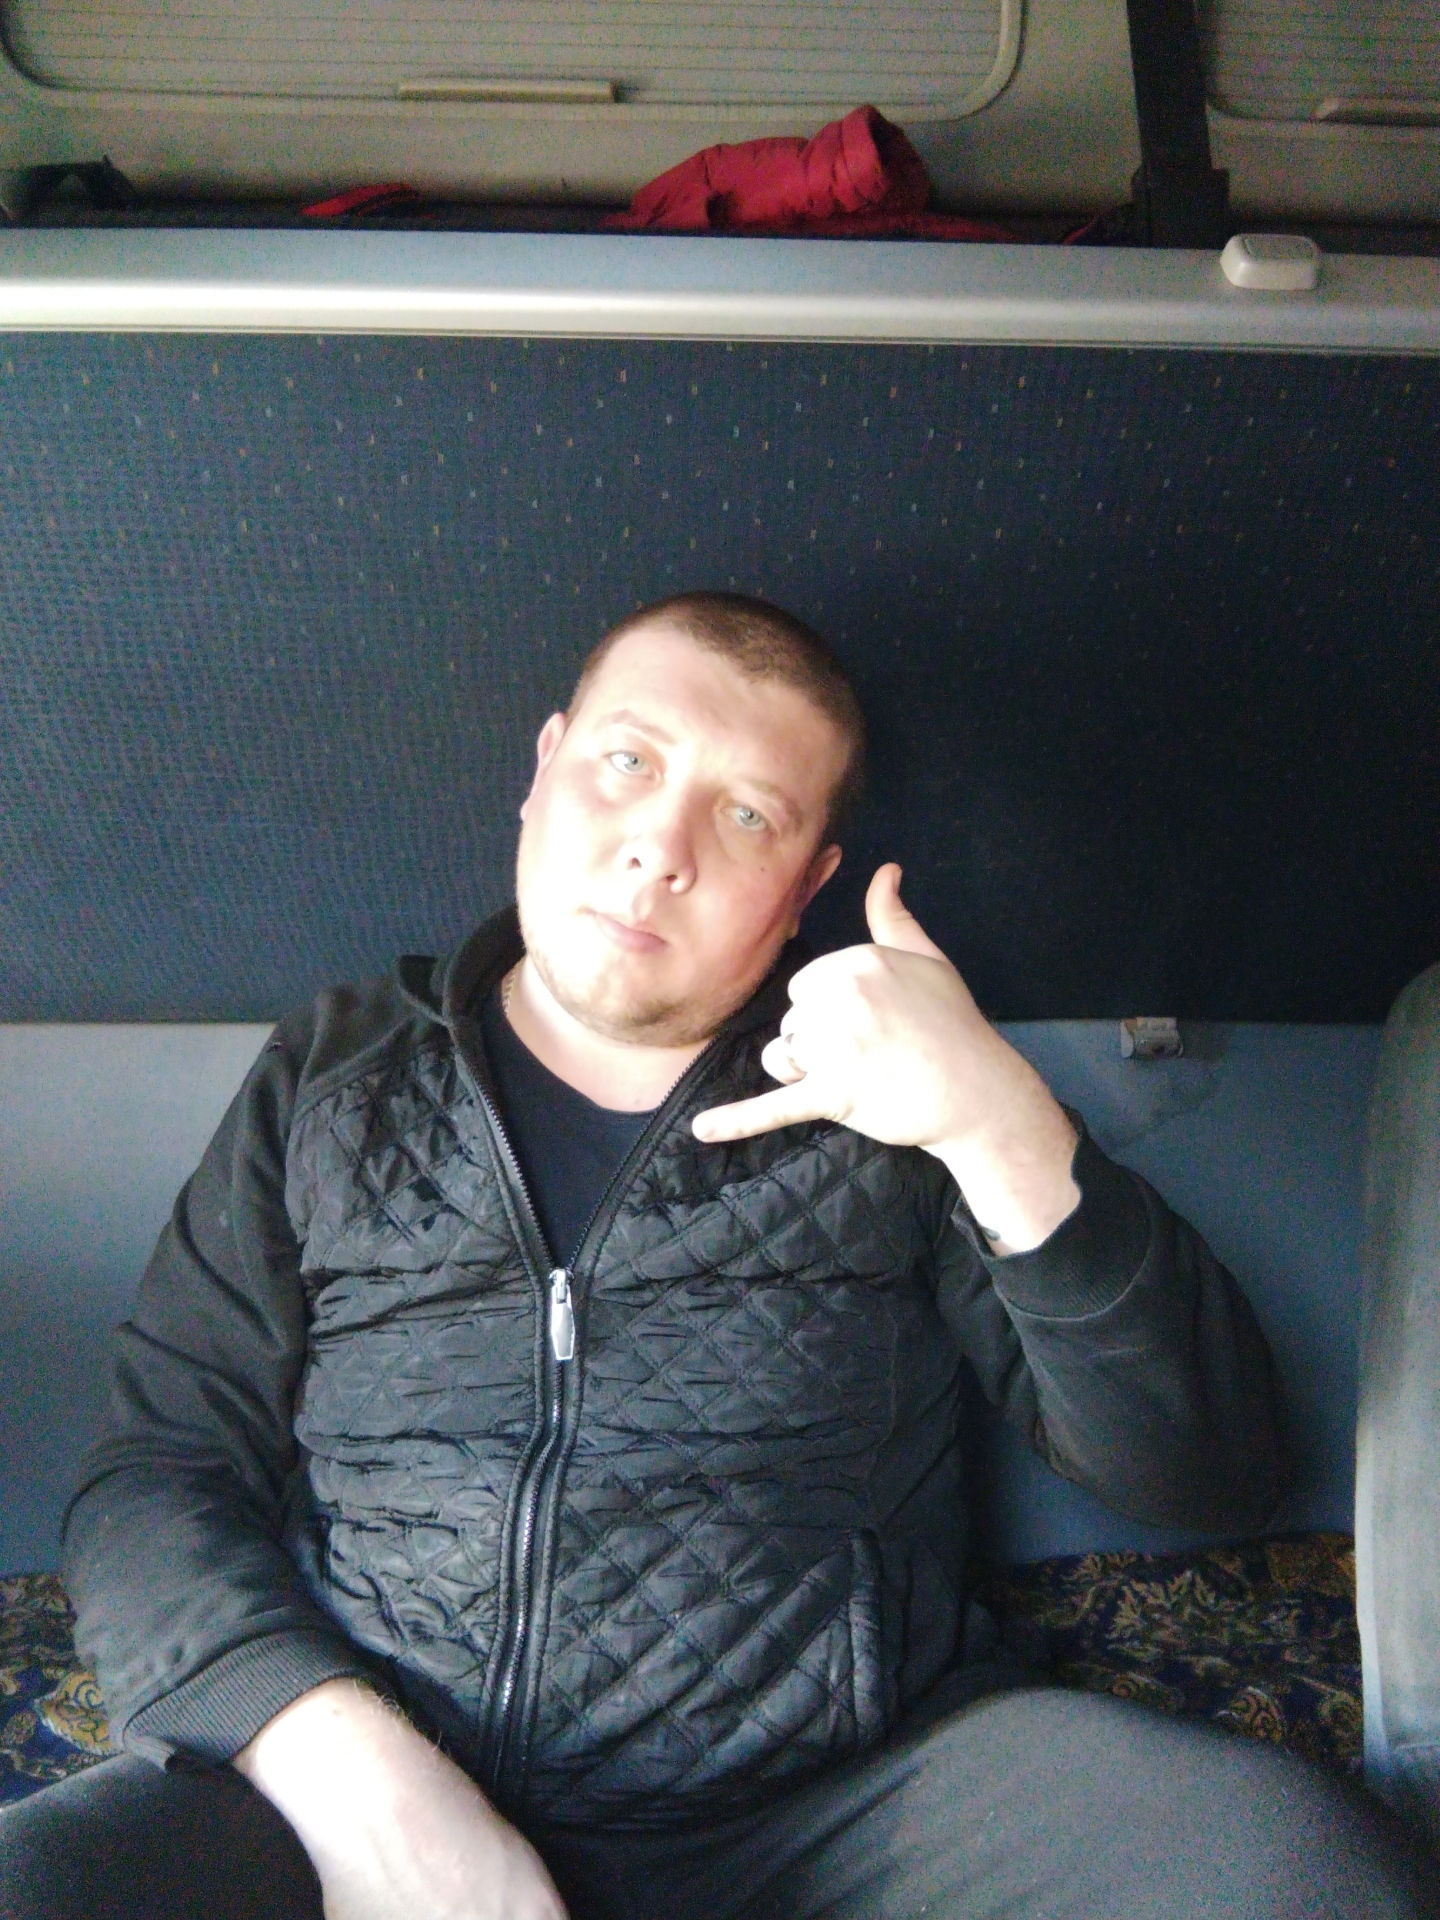
Label: noise